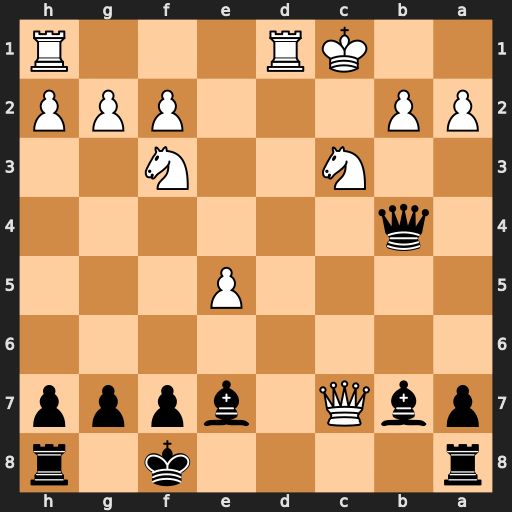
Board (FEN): r4k1r/pbQ1bppp/8/4P3/1q6/2N2N2/PP3PPP/2KR3R
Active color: b
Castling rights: -
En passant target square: -
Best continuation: Rc8 Qd7 Rxc3+